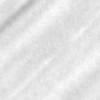
Label: change